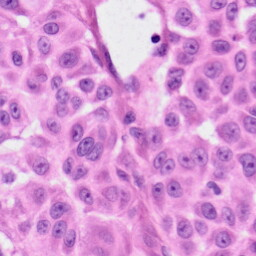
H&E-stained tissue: Skin